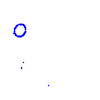
Particle: proton